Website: walmart
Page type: receipt
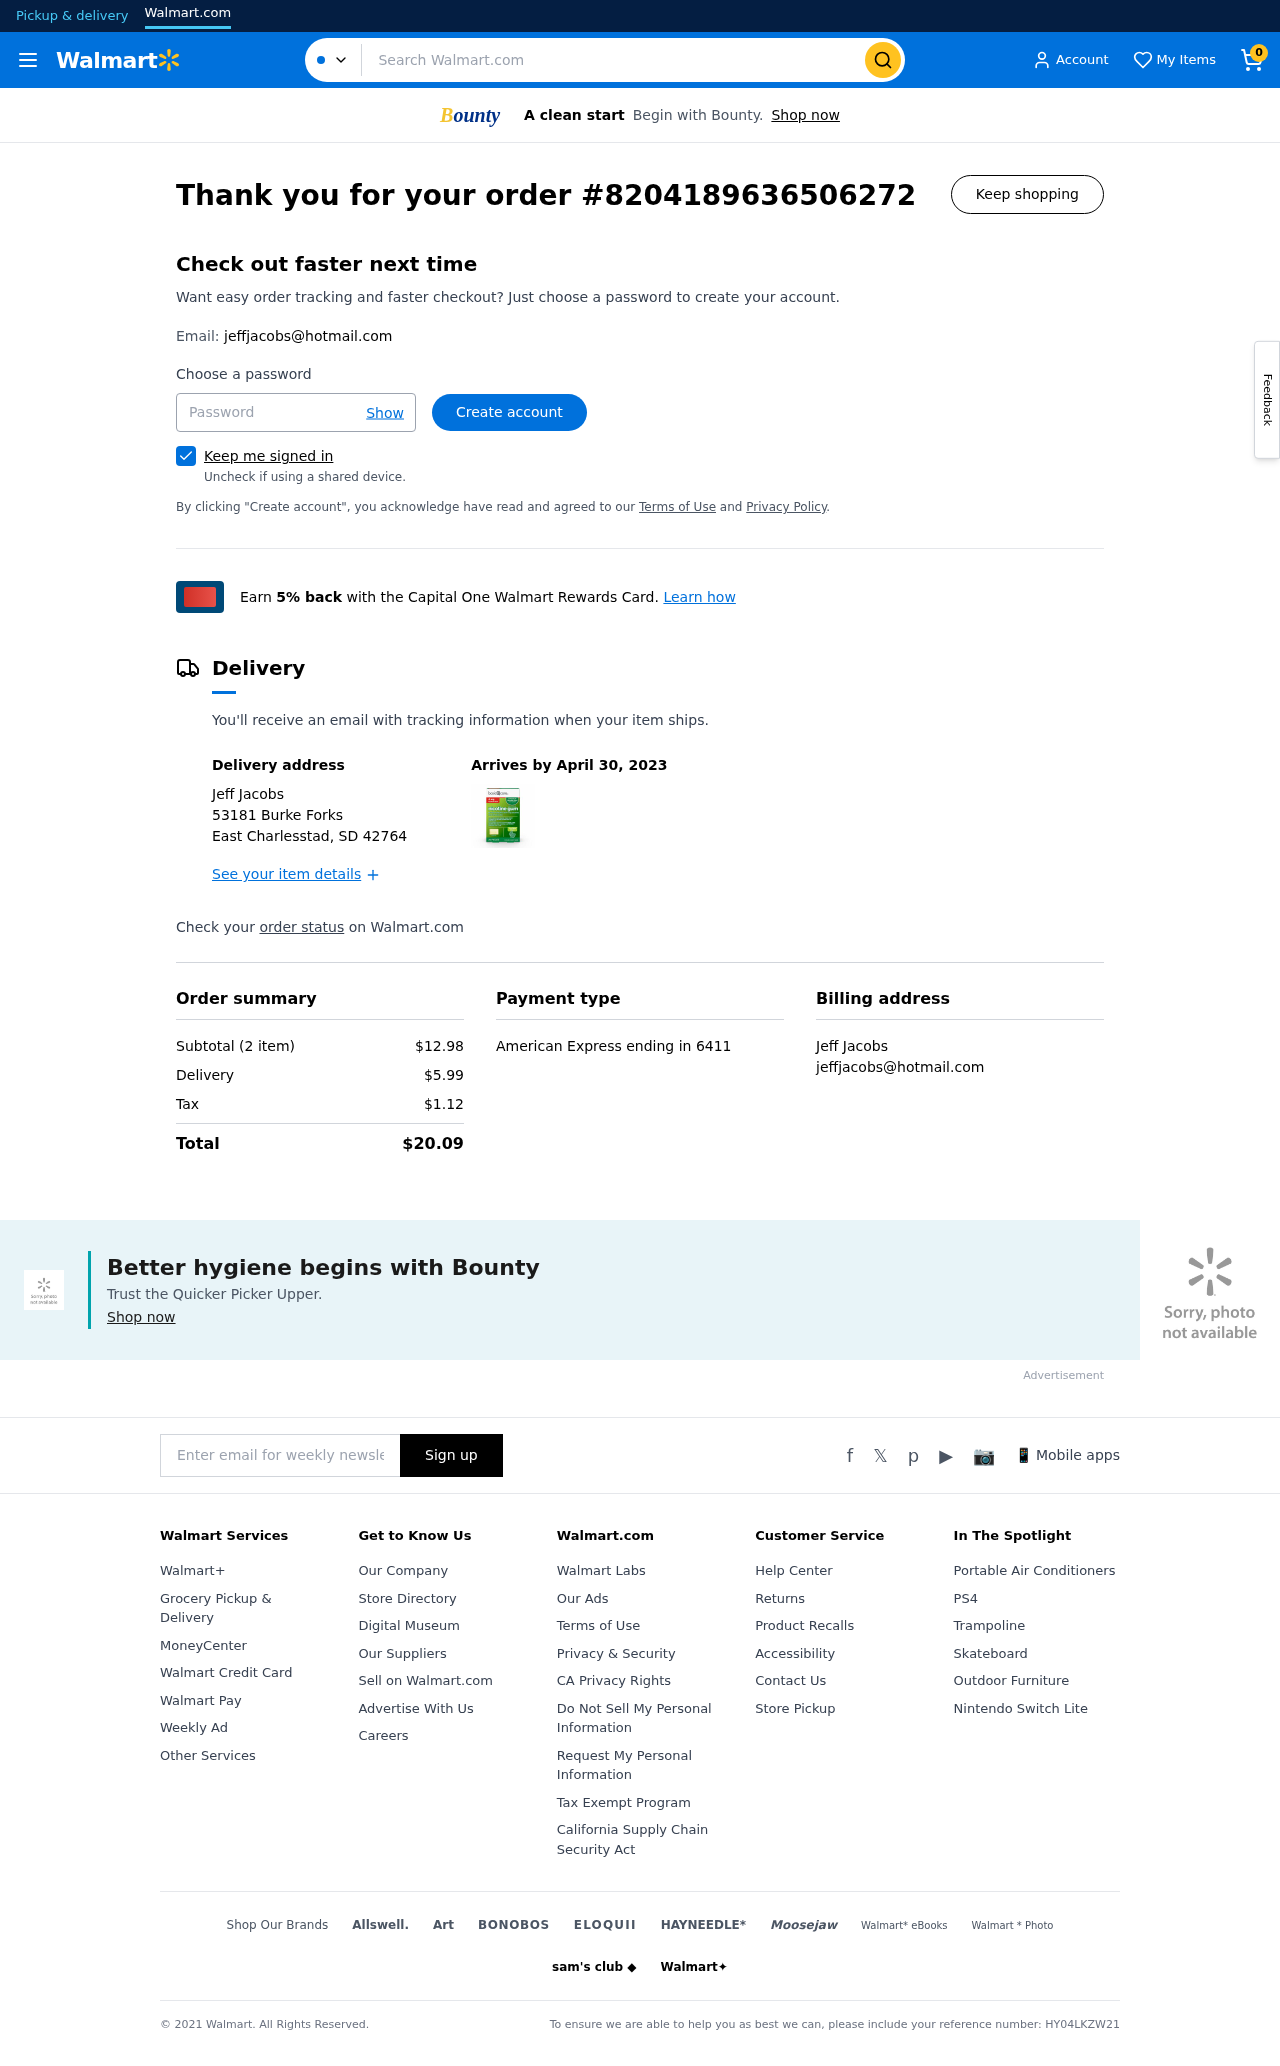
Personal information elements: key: PII_CARD_LAST4
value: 6411
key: PII_CARD_TYPE
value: American Express
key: PII_CITY_STATE_ZIP
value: East Charlesstad, SD 42764
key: PII_EMAIL
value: jeffjacobs@hotmail.com
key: PII_EMAIL2
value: jeffjacobs@hotmail.com
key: PII_FULLNAME
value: Jeff Jacobs
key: PII_FULLNAME2
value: Jeff Jacobs
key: PII_STREET
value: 53181 Burke Forks
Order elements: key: ORDER_NUM_ITEMS
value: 0
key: ORDER_ID
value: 8204189636506272
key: ORDER_DELIVERY_DATE
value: April 30, 2023
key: ORDER_NUM_ITEMS
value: Subtotal (2 item)
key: ORDER_SUBTOTAL
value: $12.98
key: ORDER_SHIPPING_COST
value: $5.99
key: ORDER_TAX
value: $1.12
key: ORDER_TOTAL
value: $20.09
Search elements: key: HEADER_SEARCH
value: Search Walmart.com